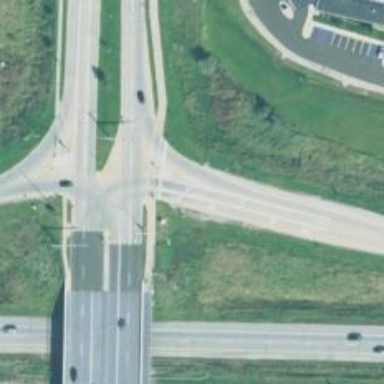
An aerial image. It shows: Marked crossing on cycleway road.